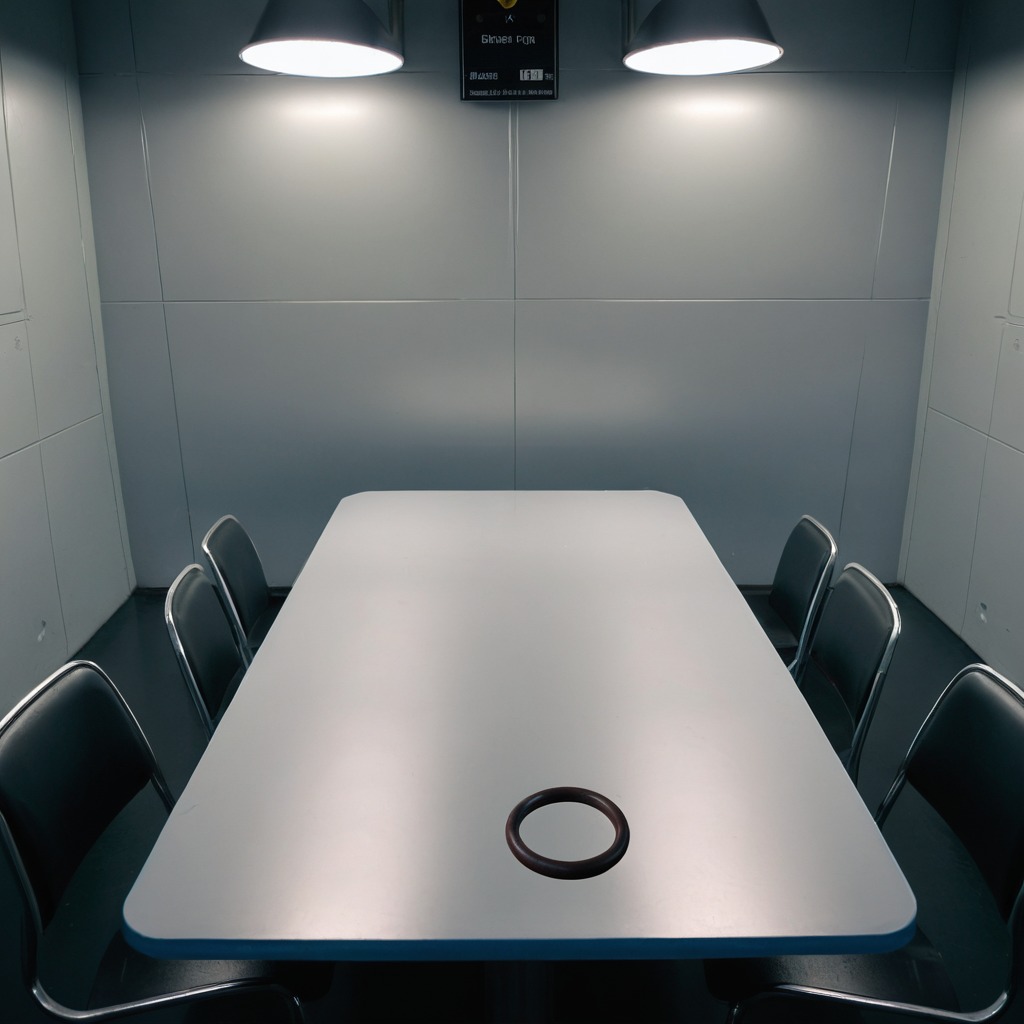
A rubber O-ring is lying on a clean empty table in a railway signal maintenance room lit by harsh overhead fluorescents photorealistic surface textures crisp shadows high dynamic range